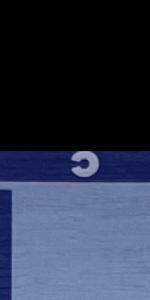
Label: Empty